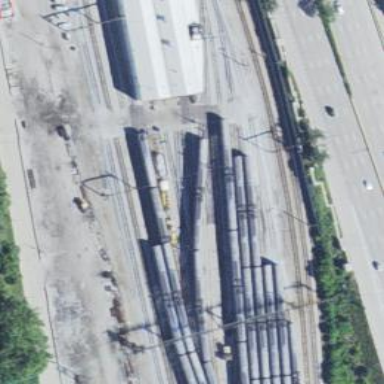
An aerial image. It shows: Rail yard with electrified contact lines for the railway.